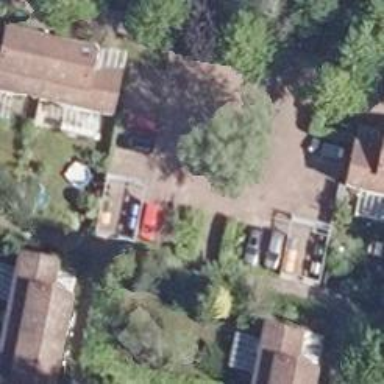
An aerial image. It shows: Driveway in living street.